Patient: sex M, age 79
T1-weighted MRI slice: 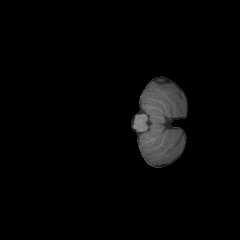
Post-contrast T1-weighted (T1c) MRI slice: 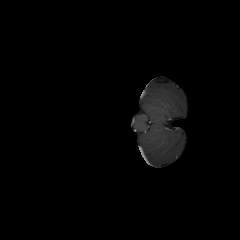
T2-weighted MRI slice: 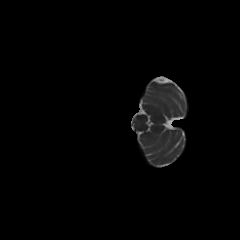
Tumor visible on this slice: no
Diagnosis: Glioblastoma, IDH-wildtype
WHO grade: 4